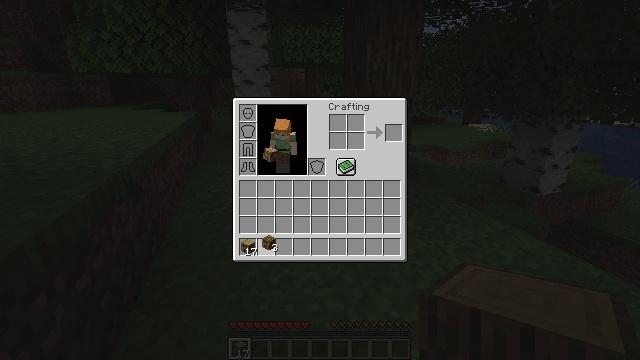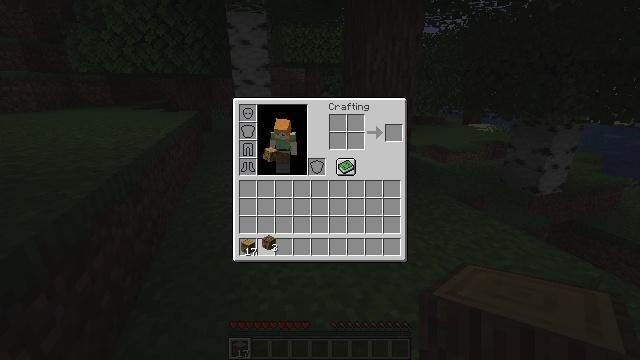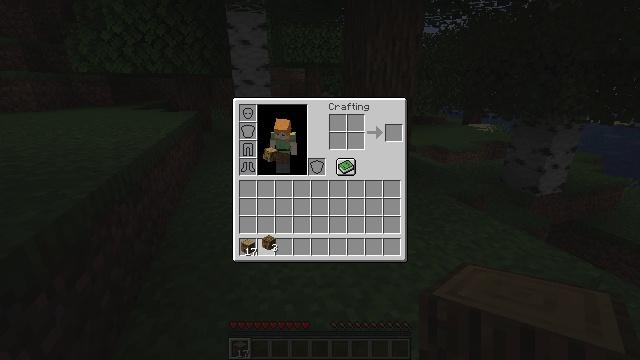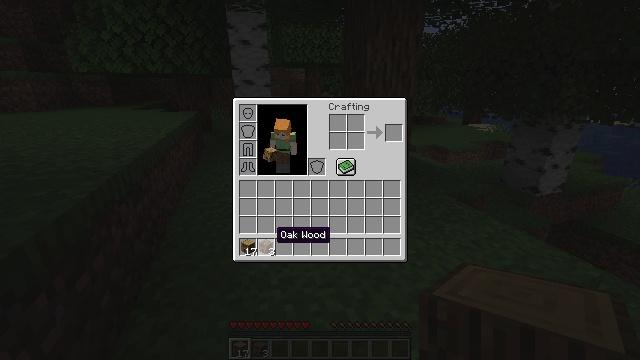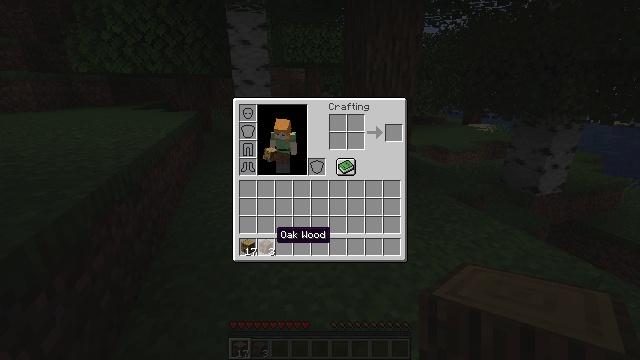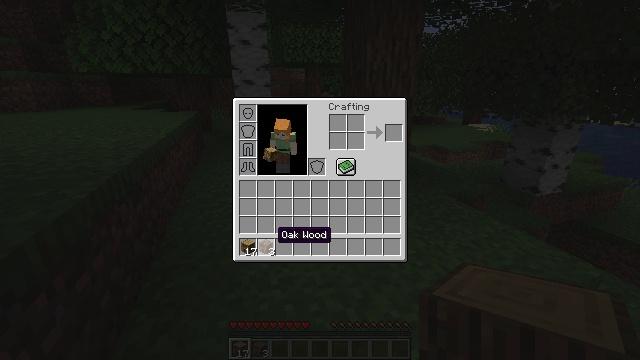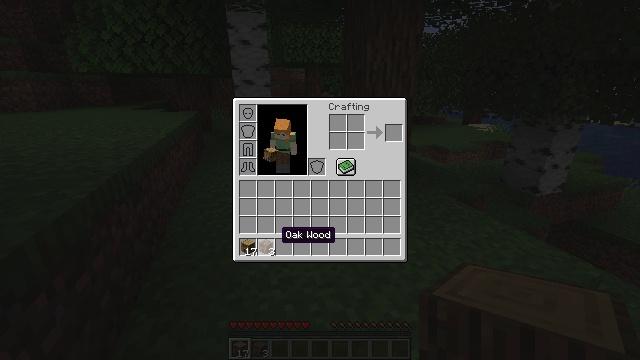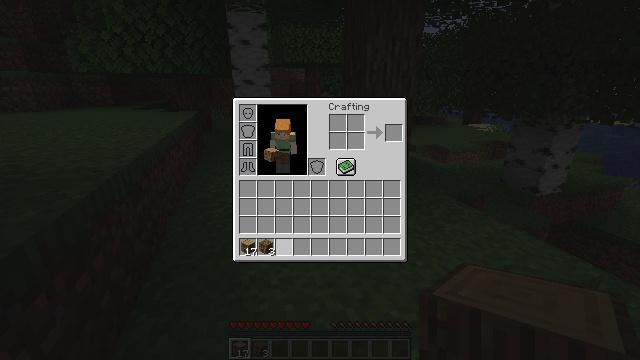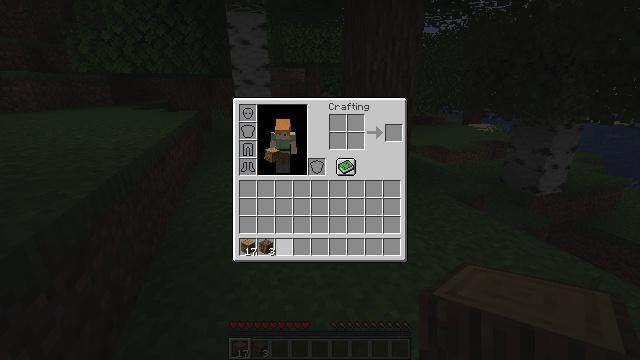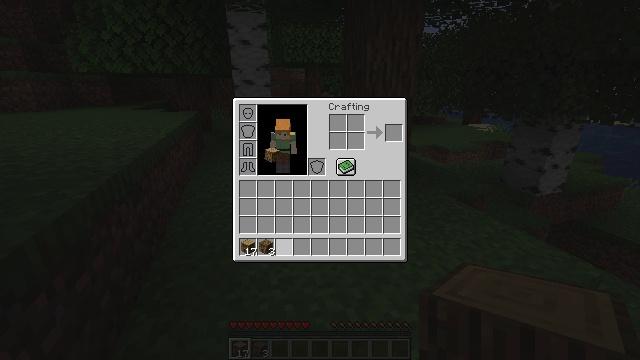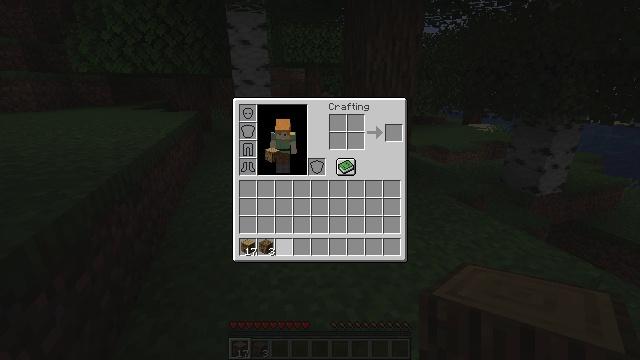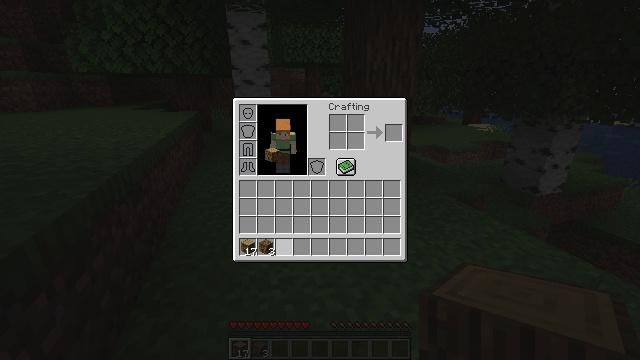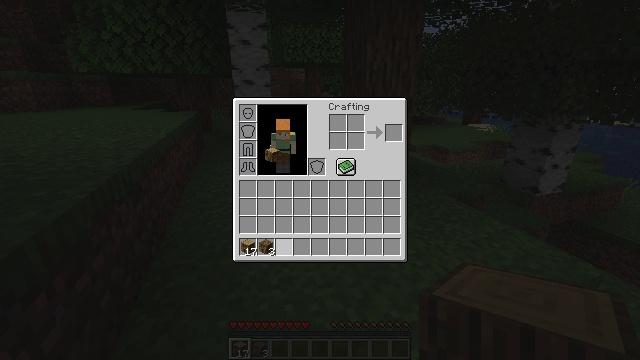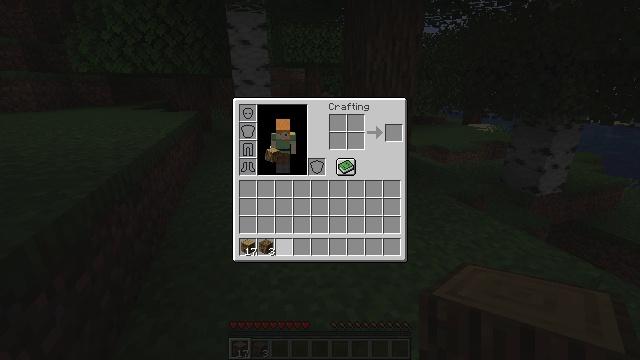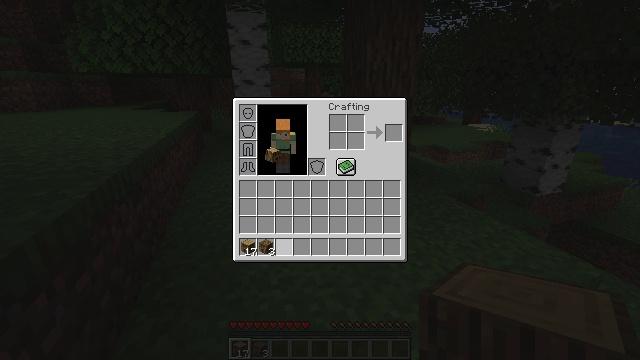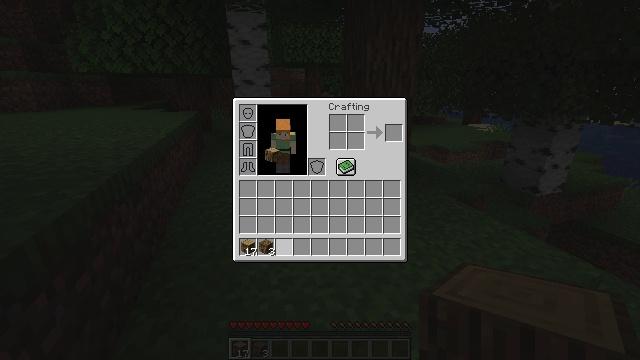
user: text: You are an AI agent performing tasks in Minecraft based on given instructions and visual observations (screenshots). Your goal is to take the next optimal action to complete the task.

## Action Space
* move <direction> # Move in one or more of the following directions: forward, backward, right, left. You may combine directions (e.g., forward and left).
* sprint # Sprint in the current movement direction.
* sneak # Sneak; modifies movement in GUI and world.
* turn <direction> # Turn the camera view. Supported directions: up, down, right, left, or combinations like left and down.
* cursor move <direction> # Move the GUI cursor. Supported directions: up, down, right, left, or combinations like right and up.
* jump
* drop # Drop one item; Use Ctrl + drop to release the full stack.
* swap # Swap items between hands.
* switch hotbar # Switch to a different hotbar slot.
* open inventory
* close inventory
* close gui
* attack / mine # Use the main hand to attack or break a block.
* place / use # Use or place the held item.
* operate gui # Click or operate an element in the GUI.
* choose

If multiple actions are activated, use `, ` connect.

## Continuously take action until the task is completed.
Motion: motion action
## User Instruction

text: Transform logs into oak wood.
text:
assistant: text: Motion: operate gui
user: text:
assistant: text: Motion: operate gui
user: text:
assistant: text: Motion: no_op
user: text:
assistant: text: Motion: no_op
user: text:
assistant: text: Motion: no_op
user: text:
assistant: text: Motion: no_op
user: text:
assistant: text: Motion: no_op
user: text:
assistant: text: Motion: no_op
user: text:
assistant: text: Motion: no_op
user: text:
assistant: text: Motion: no_op
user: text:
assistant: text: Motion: no_op
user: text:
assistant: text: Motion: no_op
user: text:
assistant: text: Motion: no_op
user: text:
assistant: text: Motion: no_op
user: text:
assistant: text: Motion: no_op
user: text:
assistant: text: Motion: no_op
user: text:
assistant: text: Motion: no_op
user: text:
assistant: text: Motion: no_op
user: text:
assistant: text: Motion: no_op
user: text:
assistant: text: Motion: no_op
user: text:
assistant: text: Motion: no_op
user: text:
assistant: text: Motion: no_op
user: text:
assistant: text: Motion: no_op
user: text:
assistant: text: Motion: no_op
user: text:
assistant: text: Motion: no_op
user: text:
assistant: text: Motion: no_op
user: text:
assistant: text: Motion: no_op
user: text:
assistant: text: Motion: no_op
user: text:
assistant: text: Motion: no_op
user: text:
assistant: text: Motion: no_op